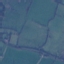
Land use / land cover class: Pasture